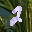
Label: 2